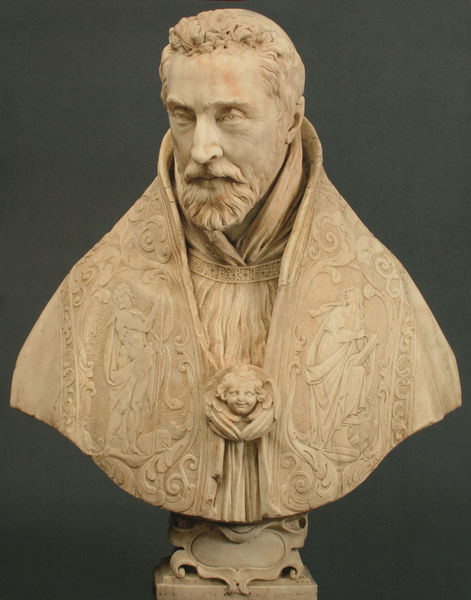
Titel: Porträt Kardinal François d'Escoubleau de Sourdis
Künstler: Gianlorenzo Bernini
Standort: Bordeaux
Institution: Musée d’Aquitaine
Schlagwörter: blätter, kopf, mann, umhang, weiß, frauen, haar, hell, marmor, mund, nase, ohr, stirn, säule, blick, muster, ornament, bart, hemd, augen, falten, gesicht, knoten, kragen, sockel, stein, bildnis, hals, hände, portrait, porträt, figur, geistlicher, gewand, haare, mantel, reich, stickerei, kind, person, brosche, locken, schulter, schön, engel, skulptur, schwung, relief, figuren, bischof, ernst, inschrift, büste, halstuch, verzierung, bronze, plastik, augenbraue, schild, torso, kardinal, wappen, amulett, blattwerk, heilige, verzierungen, würdevoll, fibel, platik, agraffe, vorn, köpfchen, schelife, schließe mit engelskopf, augembraue